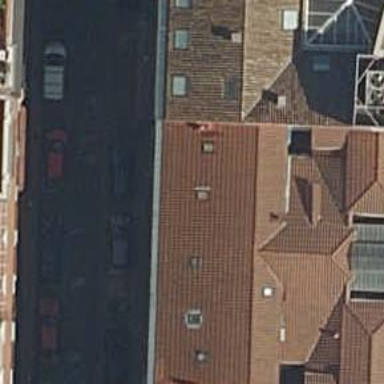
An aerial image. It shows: Pub.